Interaction volume radius: 10 \u00c5
Interaction volume height: 20 \u00c5
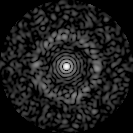
Disorder parameter: 0.857